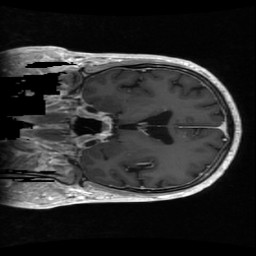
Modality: T1w
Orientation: coronal
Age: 59
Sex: male
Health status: ill